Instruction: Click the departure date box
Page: home
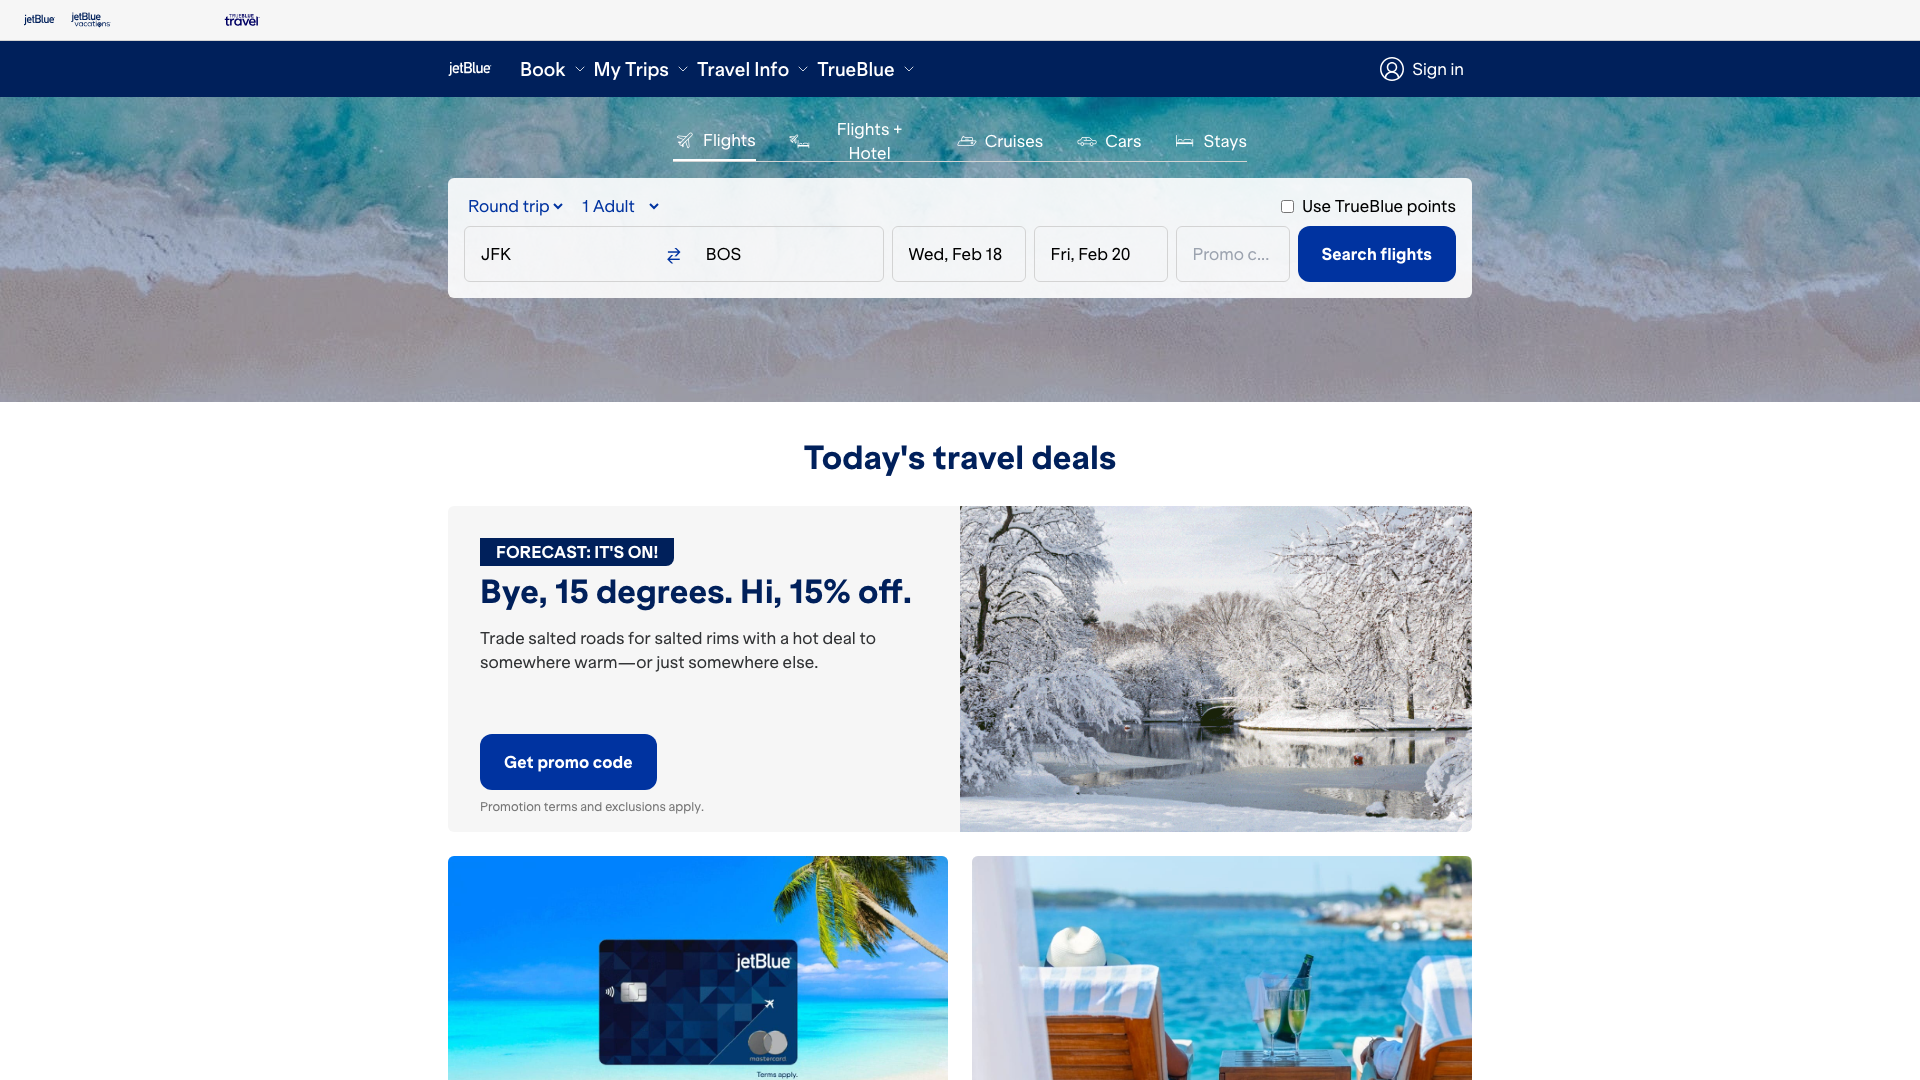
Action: click